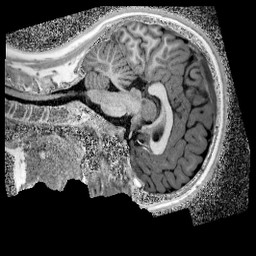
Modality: UNIT1_denoised
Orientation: sagittal
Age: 11
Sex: female
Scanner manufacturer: siemens
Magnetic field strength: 3 T
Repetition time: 4 s
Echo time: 0.00299 s